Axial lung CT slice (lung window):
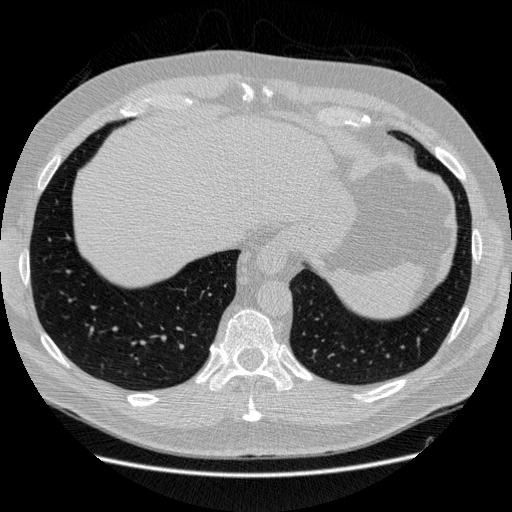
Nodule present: no